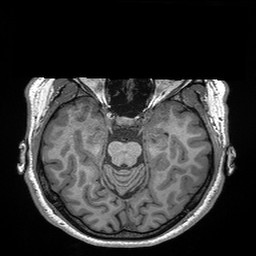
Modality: T1w
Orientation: coronal
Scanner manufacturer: siemens
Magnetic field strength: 3 T
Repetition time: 2.3 s
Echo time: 0.00298 s